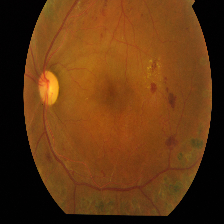
Diabetic retinopathy grade: Proliferative DR